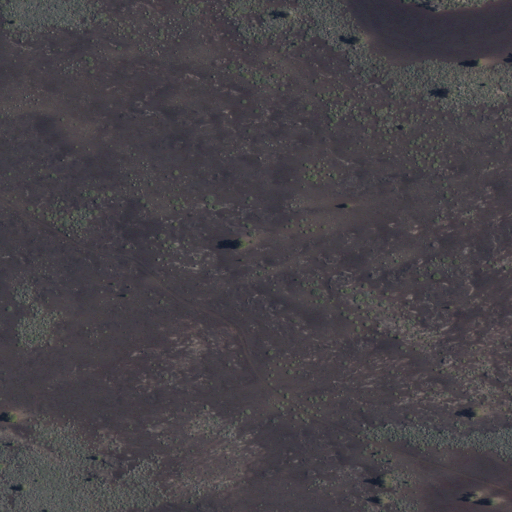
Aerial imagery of plain(s) in Idaho named Trench Mortar Flat containing only shrub